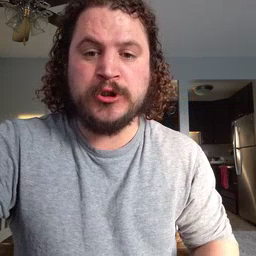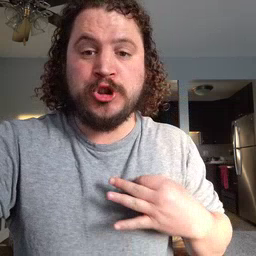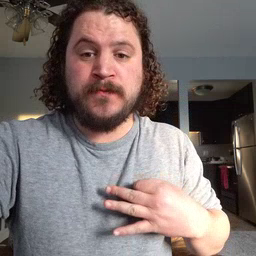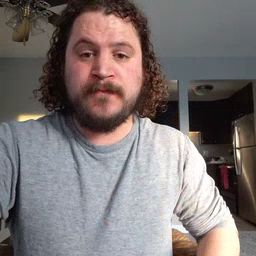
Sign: shirt